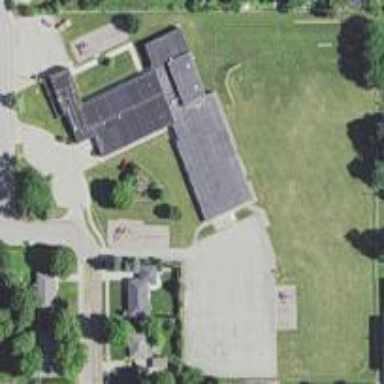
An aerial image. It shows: Elementary school.